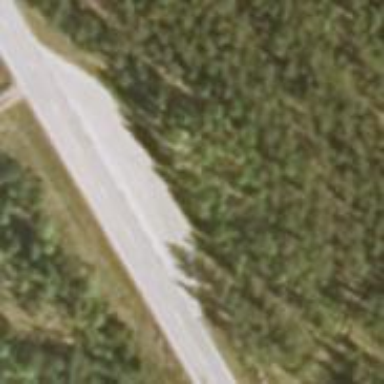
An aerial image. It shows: Rest area on the road.